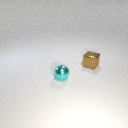
small brown metal cube to the right of small cyan metal sphere